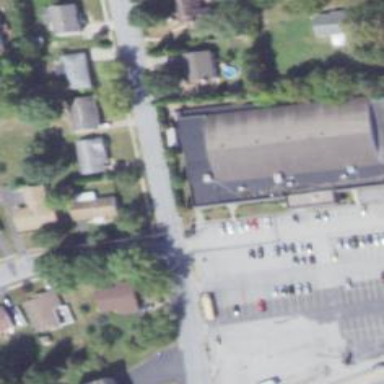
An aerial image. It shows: Building housing bowling alley.